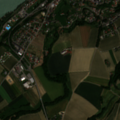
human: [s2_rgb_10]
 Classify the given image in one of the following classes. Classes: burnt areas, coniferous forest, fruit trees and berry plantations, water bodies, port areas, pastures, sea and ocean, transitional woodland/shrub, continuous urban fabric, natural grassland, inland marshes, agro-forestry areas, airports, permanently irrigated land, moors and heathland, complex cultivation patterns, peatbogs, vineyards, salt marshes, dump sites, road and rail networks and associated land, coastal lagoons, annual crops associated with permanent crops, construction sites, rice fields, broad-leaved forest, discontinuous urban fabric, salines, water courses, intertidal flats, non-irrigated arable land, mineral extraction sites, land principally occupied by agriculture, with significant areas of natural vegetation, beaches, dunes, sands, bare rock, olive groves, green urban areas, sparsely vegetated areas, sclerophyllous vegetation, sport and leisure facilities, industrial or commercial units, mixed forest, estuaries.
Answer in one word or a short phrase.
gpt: discontinuous urban fabric, non-irrigated arable land, land principally occupied by agriculture, with significant areas of natural vegetation, broad-leaved forest, water courses